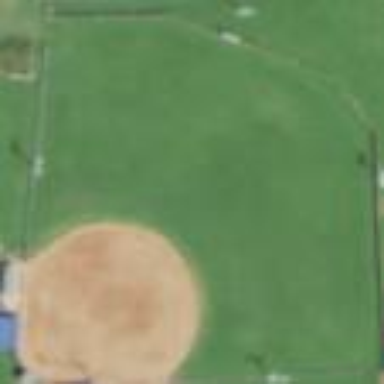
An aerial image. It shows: Baseball pitch for leisure land.